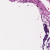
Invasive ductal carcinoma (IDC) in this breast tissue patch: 0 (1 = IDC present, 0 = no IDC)